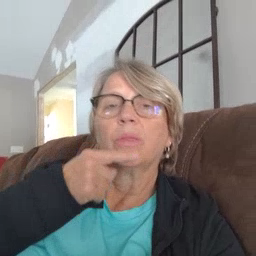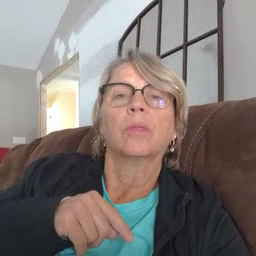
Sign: mouth